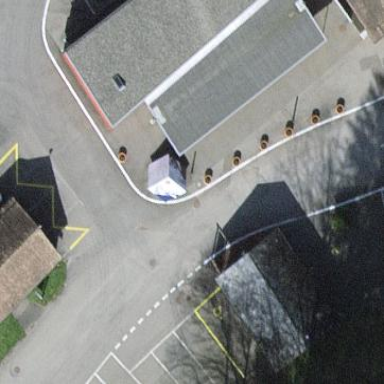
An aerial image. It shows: View of roof of building.